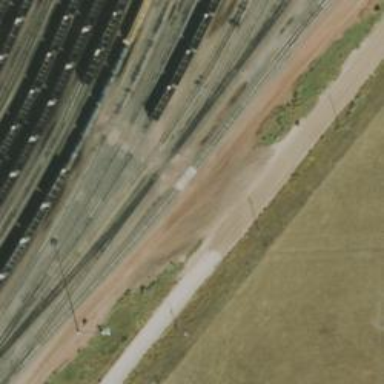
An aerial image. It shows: Railway level crossing.